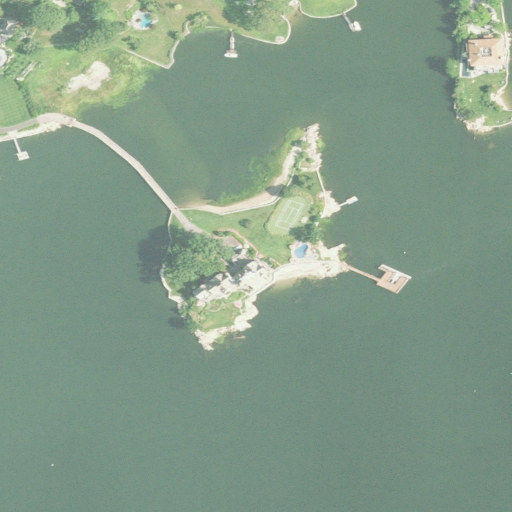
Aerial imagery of island in Connecticut named Horse Island containing open water, open development, medium intensity development, herbaceous wetlands, low intensity development, barren land, and high intensity development